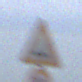
Verkehrszeichen: UnebeneFahrbahn
Zusatzzeichen unten: Geschwindigkeit20
Umgebung: Outdoor, Nature
Tageszeit: MorningAfternoon
Wetter: Overcast
Licht: Natural
Jahreszeit: NotSpecified
Kontrast: LowContrast